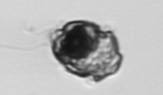
Label: Proterythropsis